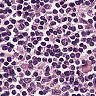
Metastatic tissue present: no